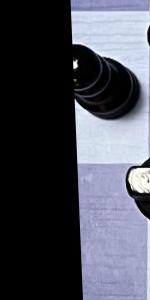
Label: Empty